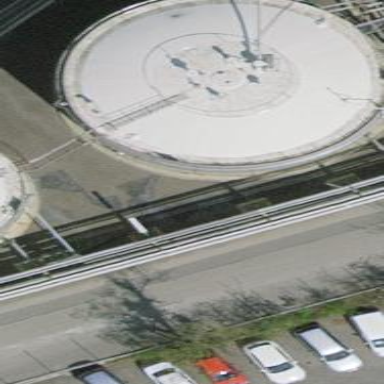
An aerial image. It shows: Storage tank building.